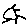
Label: sun